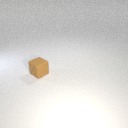
small brown rubber cube